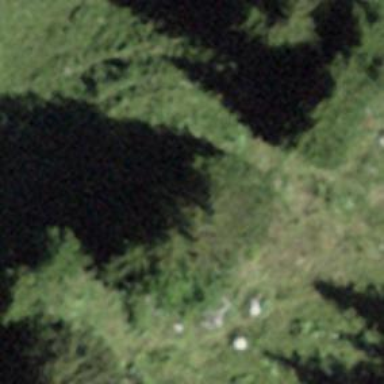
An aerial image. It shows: Row of trees in natural setting.